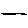
Label: line